Question: I am using a tool tip for GWT celltable column headers .
The problem is i can only see the first work of my tooltip and not the second word after space, for example if in the tool tip i write "hello world"
it appears as "hello"
the word after space not appearing ..
thats the code i am using
'''
cellTable.addColumn(myColumn, SafeHtmlUtils.fromSafeConstant("<span title="+"heloo world"+">"+Constants.XVD+"</span>"));
'''
so in this case the tool tip says"heloo" instead of "hello world"
as you can see in the attached image

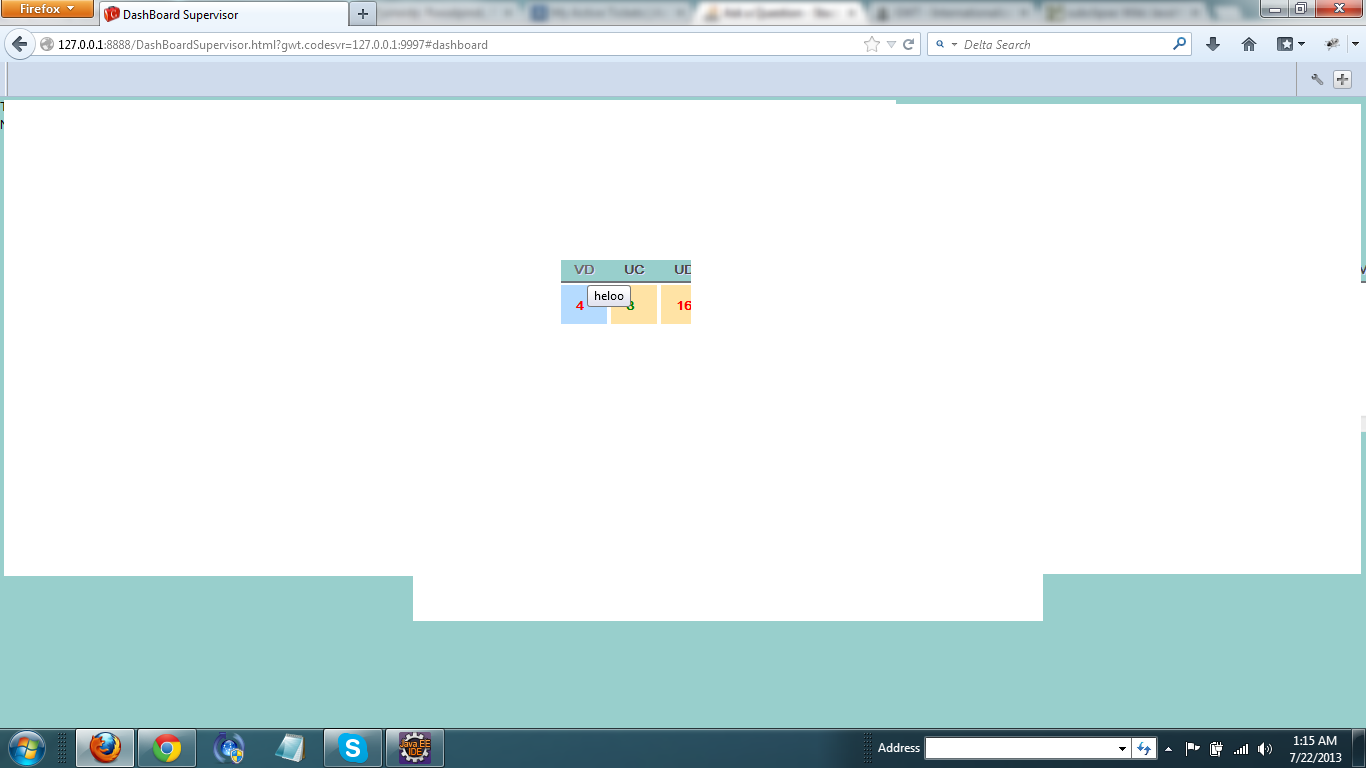
Answer: Maybe something like:
'''
"<span title="heloo world">"+Constants.XVD+"</span>"
'''
will work ? (Escaping the ")